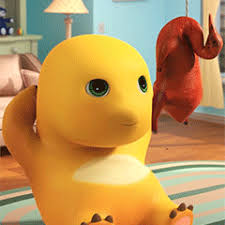
Label: nailong